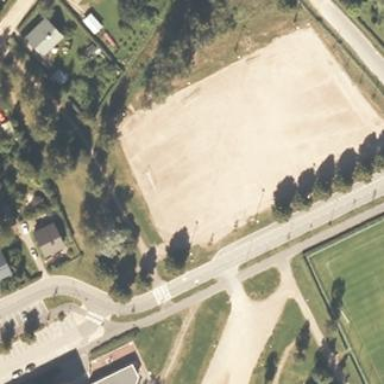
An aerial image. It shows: Dirt soccer pitch for leisure activities.